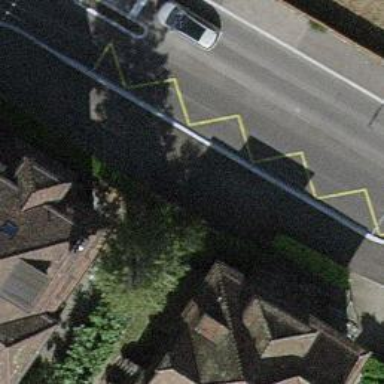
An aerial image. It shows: Bus stop with trolleybus platform for public transport.